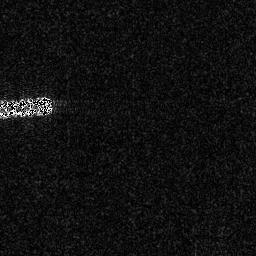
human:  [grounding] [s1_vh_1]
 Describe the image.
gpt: In the satellite image, there is  <ref>1 medium ship </ref> <box>[[0, 35, 19, 47, 0]]</box> located at left.